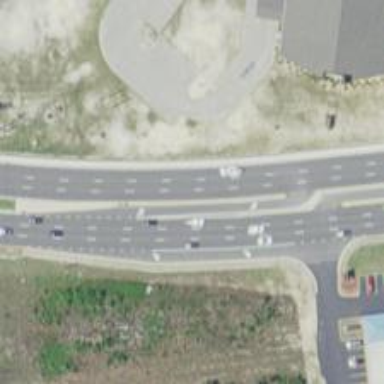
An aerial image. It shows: Trunk link highway.